Question: I'm trying to understand relationships and naturally questions appear.

What does referencing table mean and what does referenced table mean? In the above example which one should be referenced and which one referencing?
Lets say for the sake of argument that the 'settlements' table is a child table (settlement cannot exist without a country). Should this child table be referencing or referenced?
I prefer not to open a new question for such a little question:
What does that 'Mandatory' checkbox mean? Does it mean that the settlements table is required or that 'country_id' is required? Or maybe something else?
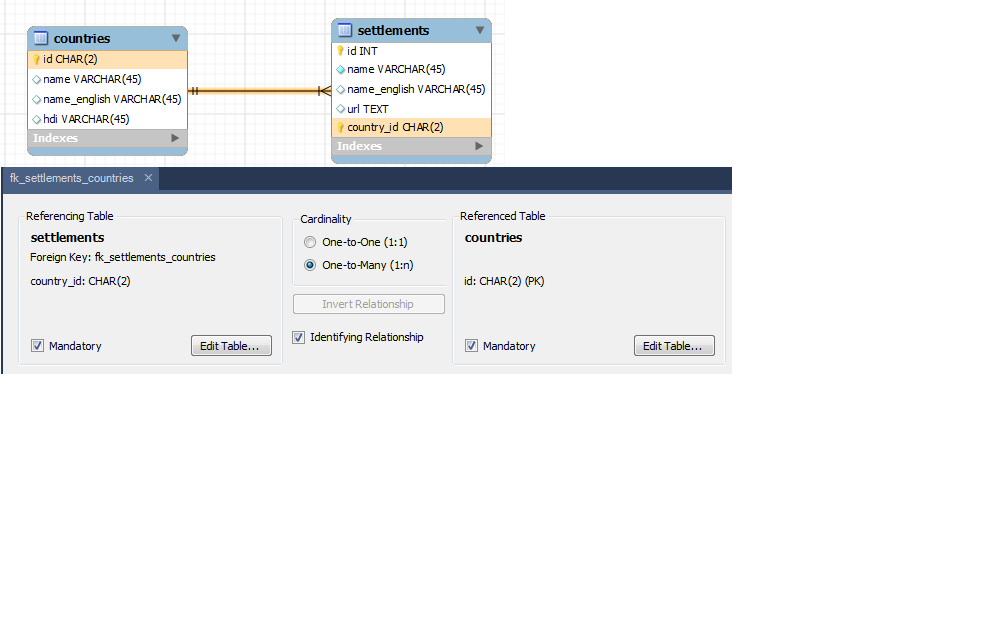
Answer: Found a really good explanation in the PostgreSQL documentation.
Say you have the product table that we have used several times already:
'''
CREATE TABLE products (
product_no integer PRIMARY KEY,
name text,
price numeric
);
'''
Let's also assume you have a table storing orders of those products. We want to ensure that the orders table only contains orders of products that actually exist. So we define a foreign key constraint in the orders table that references the products table:
'''
CREATE TABLE orders (
order_id integer PRIMARY KEY,
product_no integer REFERENCES products (product_no),
quantity integer
);
'''
Now it is impossible to create orders with product_no entries that do not appear in the products table.